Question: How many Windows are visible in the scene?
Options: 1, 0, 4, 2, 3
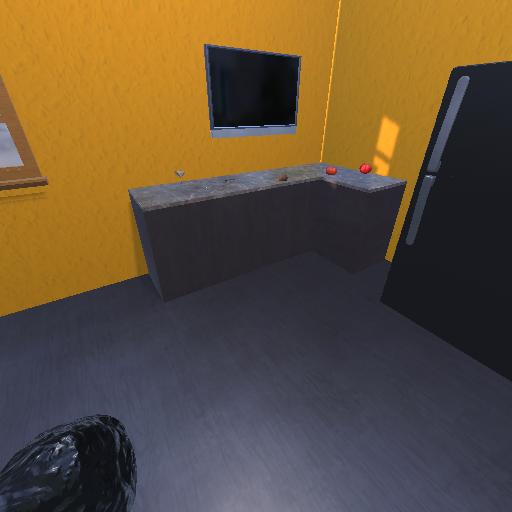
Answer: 1